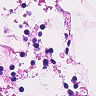
Metastatic tissue present: no